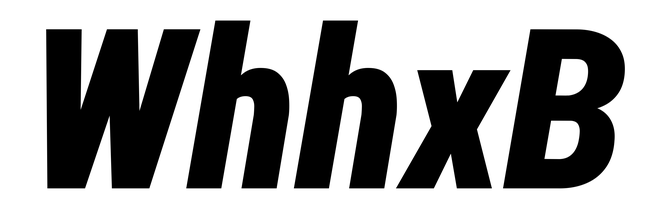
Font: Roboto-Italic_Condensed_Black_Italic